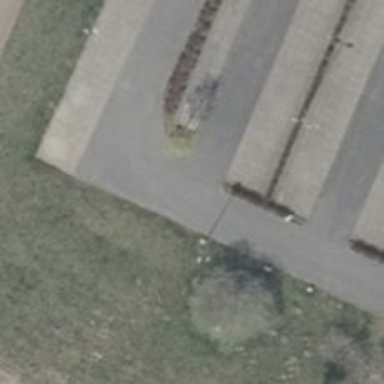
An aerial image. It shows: Asphalt parking aisle road for service vehicles.